Interaction volume radius: 5 \u00c5
Interaction volume height: 20 \u00c5
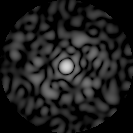
Disorder parameter: 0.8501